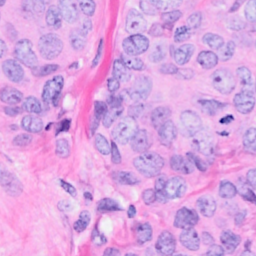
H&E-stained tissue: Breast